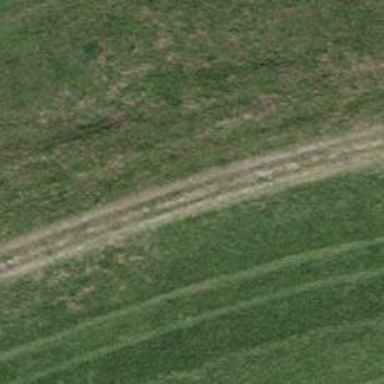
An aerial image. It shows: Track with very rough surface.